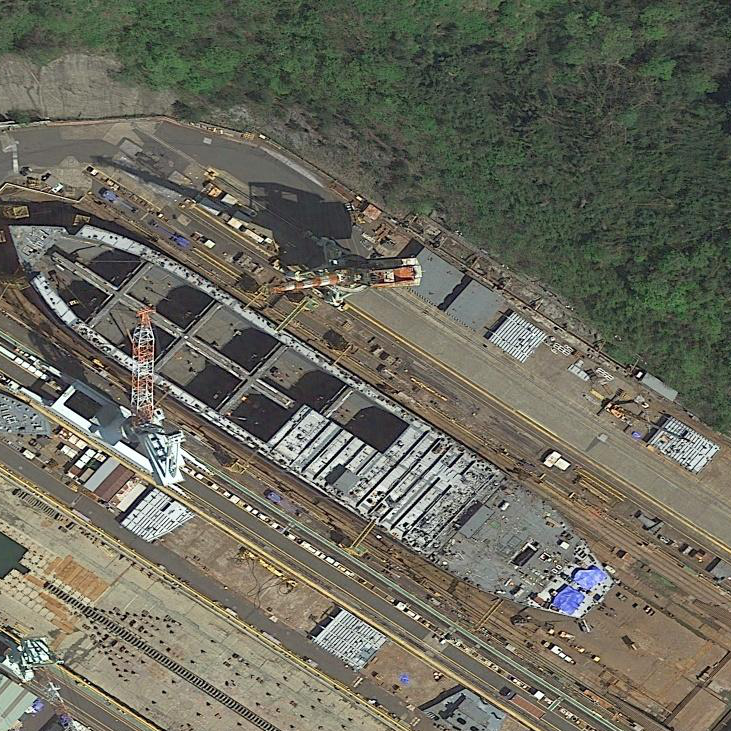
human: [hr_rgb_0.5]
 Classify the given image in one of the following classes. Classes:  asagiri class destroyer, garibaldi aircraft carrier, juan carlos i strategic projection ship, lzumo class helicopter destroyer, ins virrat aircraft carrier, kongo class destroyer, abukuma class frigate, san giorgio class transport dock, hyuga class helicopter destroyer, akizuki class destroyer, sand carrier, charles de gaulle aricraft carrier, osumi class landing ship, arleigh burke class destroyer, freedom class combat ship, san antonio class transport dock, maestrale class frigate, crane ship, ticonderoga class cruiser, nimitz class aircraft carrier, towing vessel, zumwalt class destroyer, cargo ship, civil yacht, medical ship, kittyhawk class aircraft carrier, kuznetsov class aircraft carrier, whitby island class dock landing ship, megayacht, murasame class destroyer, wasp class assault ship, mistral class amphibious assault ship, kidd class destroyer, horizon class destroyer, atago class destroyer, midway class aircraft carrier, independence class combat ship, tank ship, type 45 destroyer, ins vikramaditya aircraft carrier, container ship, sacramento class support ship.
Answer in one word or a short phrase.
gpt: Cargo ship